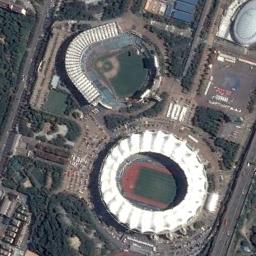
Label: stadium